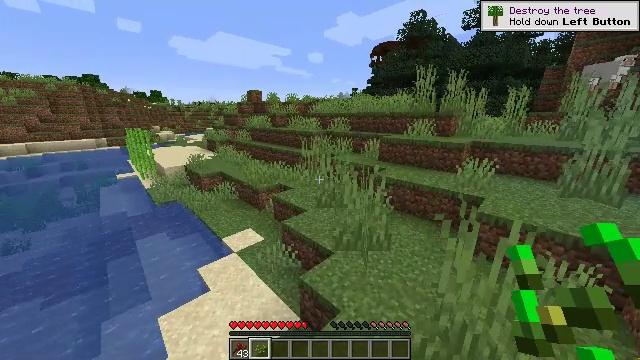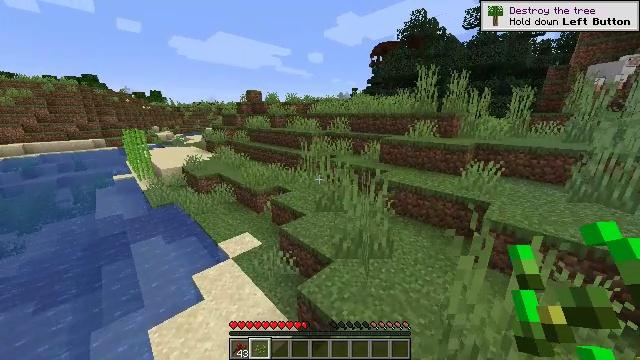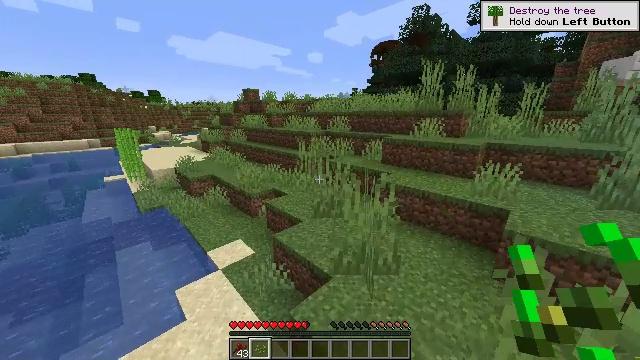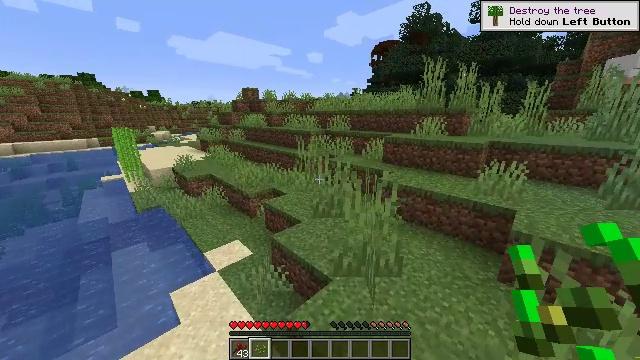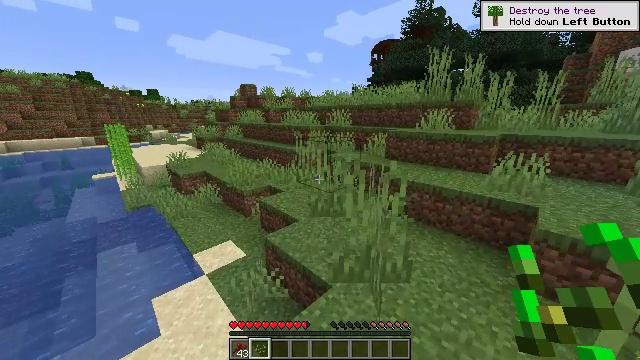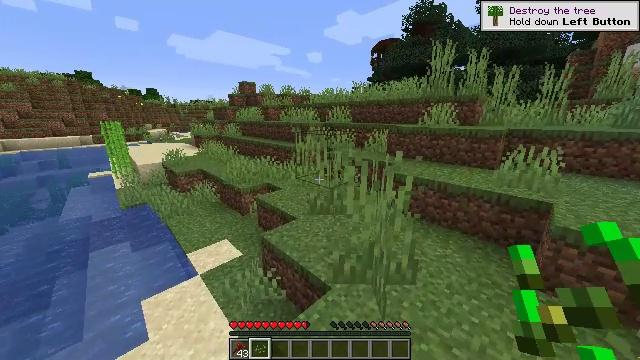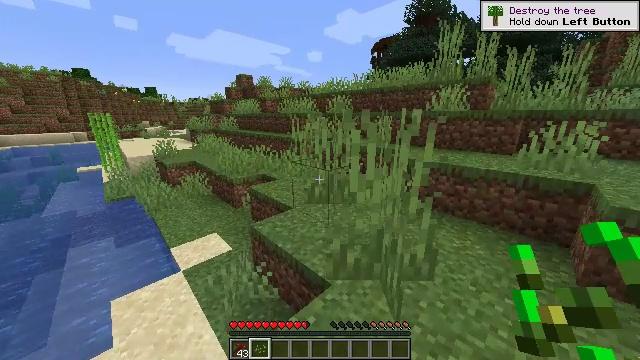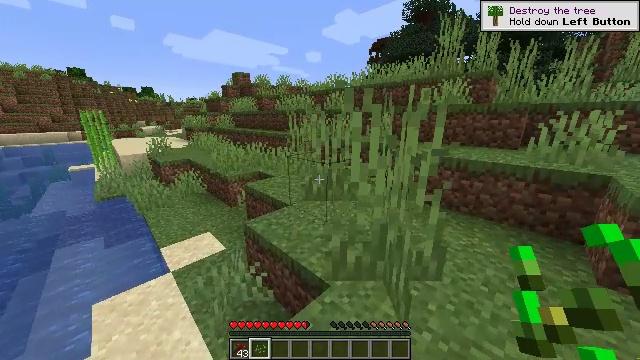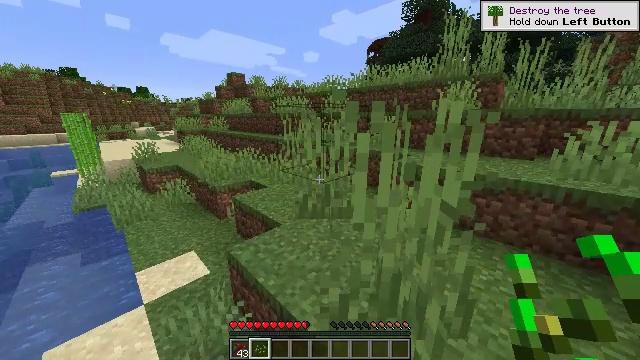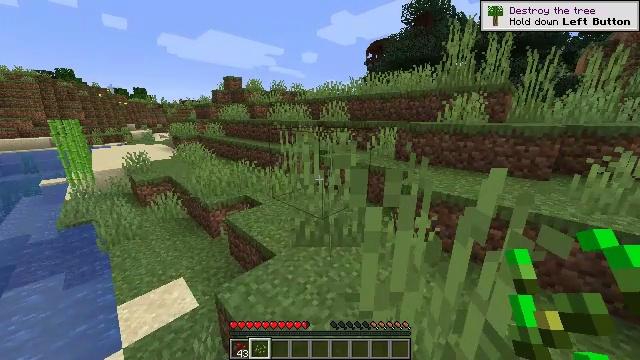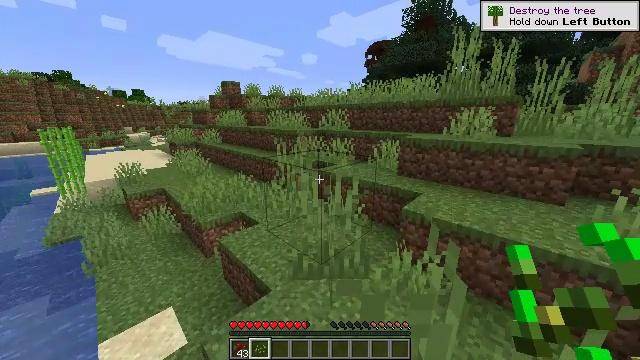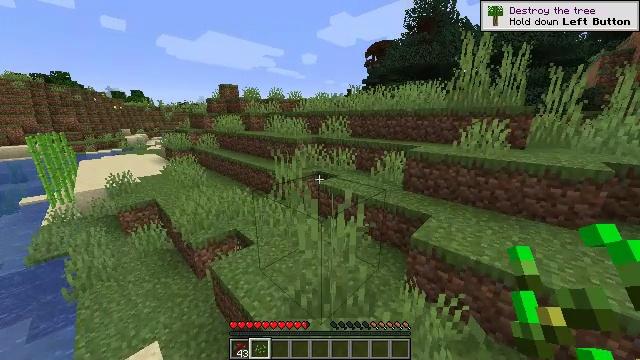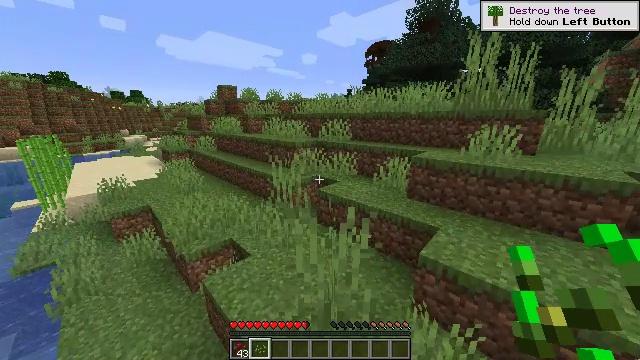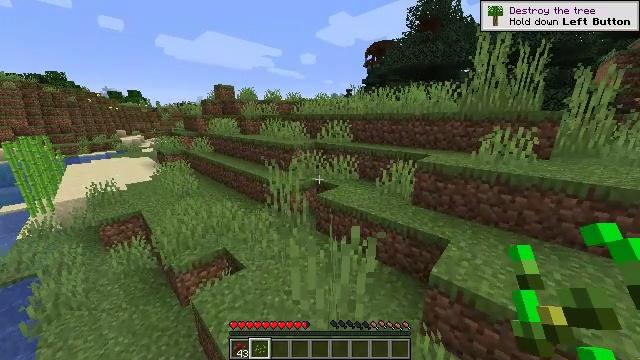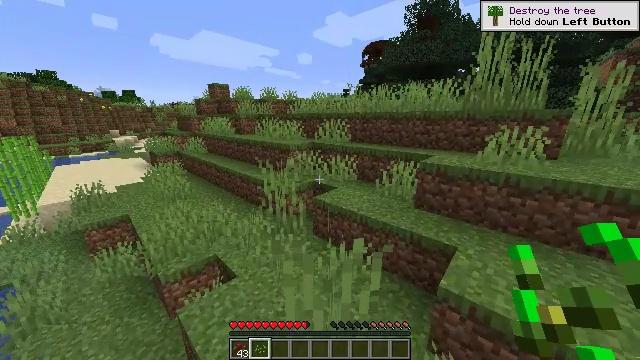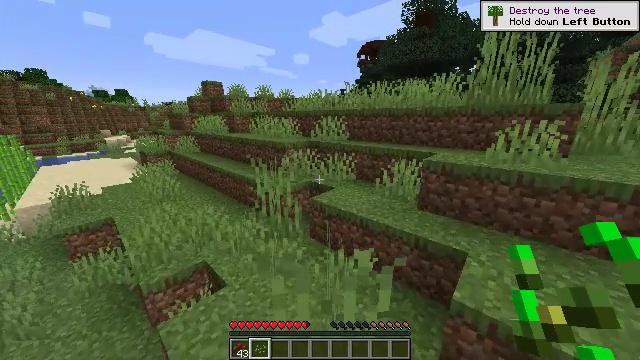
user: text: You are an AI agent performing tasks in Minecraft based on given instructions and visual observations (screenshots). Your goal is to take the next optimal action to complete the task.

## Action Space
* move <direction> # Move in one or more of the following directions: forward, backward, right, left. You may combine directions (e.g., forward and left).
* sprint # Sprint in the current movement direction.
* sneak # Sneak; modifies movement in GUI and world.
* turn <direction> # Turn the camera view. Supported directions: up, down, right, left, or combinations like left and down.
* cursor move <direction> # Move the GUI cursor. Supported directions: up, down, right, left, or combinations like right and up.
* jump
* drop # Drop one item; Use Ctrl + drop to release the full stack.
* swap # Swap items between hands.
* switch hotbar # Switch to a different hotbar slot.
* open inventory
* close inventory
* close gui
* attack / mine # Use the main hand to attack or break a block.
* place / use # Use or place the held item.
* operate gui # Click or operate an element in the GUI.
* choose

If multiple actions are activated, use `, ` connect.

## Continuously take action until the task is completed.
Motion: motion action
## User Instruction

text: Gather materials from the sweet berry bush.
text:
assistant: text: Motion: move forward, sprint, jump
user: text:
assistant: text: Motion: move forward, sprint, jump
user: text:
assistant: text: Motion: move forward, sprint, jump
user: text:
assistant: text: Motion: move forward, sprint, jump
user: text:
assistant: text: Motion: move forward, sprint, jump
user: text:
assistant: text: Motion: move forward, sprint, jump
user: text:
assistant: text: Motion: move forward, sprint, jump
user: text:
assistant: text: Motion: move forward, sprint, jump
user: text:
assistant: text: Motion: move forward, sprint, jump
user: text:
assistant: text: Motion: move forward, sprint, jump
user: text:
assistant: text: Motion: move forward, sprint, jump
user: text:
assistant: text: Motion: move forward, sprint, jump
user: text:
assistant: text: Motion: move forward, sprint, jump
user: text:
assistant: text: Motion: move forward, sprint, jump
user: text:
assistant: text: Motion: move forward, sprint
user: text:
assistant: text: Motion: move forward, sprint, turn right
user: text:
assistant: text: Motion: move forward, sprint, turn right
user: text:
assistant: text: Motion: move forward, sprint, turn right
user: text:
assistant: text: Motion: move forward, sprint
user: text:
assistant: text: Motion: move forward, sprint, jump
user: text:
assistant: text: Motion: move forward, sprint, turn right, jump
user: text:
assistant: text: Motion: move forward, sprint, turn right, jump
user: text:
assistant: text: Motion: move forward, sprint, jump
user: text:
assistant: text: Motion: move forward, sprint, jump
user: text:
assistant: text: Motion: move forward, sprint
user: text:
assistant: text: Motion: move forward, sprint
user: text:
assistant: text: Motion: move forward, sprint
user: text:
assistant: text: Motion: move forward, sprint, jump
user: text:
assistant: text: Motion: move forward, sprint, jump
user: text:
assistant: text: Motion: move forward, sprint, jump